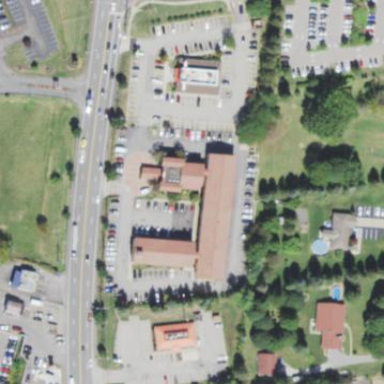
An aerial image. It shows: Commercial building that serves as hotel.